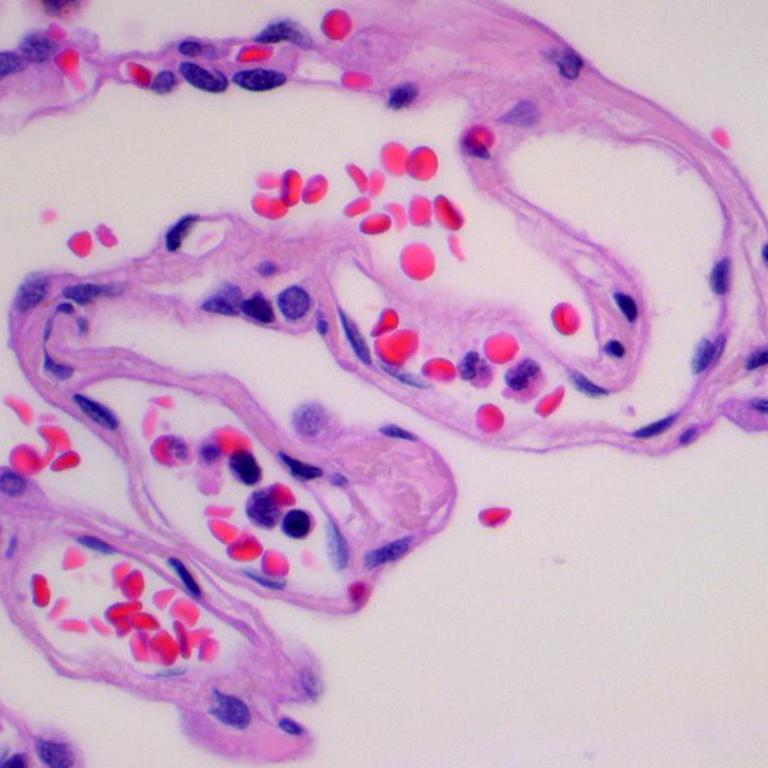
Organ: lung
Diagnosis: benign